Field crop: maize
Growth stage: 2
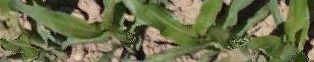
Species: maize